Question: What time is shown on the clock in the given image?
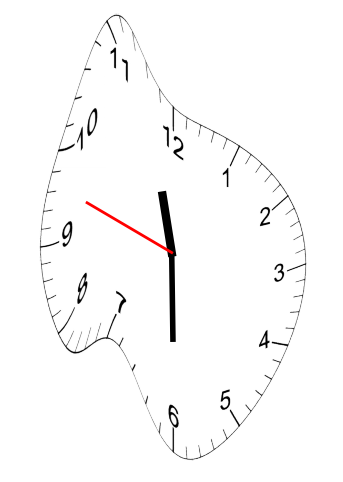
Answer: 11:29:48